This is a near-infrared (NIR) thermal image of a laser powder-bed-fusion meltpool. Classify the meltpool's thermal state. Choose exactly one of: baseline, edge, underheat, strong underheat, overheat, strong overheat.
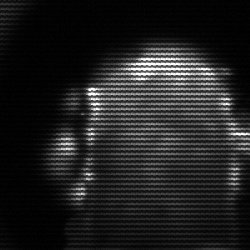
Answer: baseline